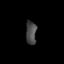
Tissue: skin
Cell type: Epithelial cells
Senescence score: 0.2637
Nuclear area (px): 239
Mean DAPI intensity: 72.736